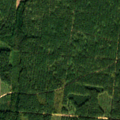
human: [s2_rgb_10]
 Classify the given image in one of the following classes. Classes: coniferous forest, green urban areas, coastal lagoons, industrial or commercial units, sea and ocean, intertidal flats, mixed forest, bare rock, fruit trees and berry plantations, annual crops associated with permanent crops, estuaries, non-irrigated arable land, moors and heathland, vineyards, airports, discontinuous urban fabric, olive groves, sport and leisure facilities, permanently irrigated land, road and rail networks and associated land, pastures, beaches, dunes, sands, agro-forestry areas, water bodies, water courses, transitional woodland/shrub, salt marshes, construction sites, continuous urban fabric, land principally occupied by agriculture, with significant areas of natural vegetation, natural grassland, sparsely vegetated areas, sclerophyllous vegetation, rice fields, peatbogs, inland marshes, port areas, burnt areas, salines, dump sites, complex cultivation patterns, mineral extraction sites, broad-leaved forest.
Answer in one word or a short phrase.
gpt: coniferous forest, mixed forest